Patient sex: M
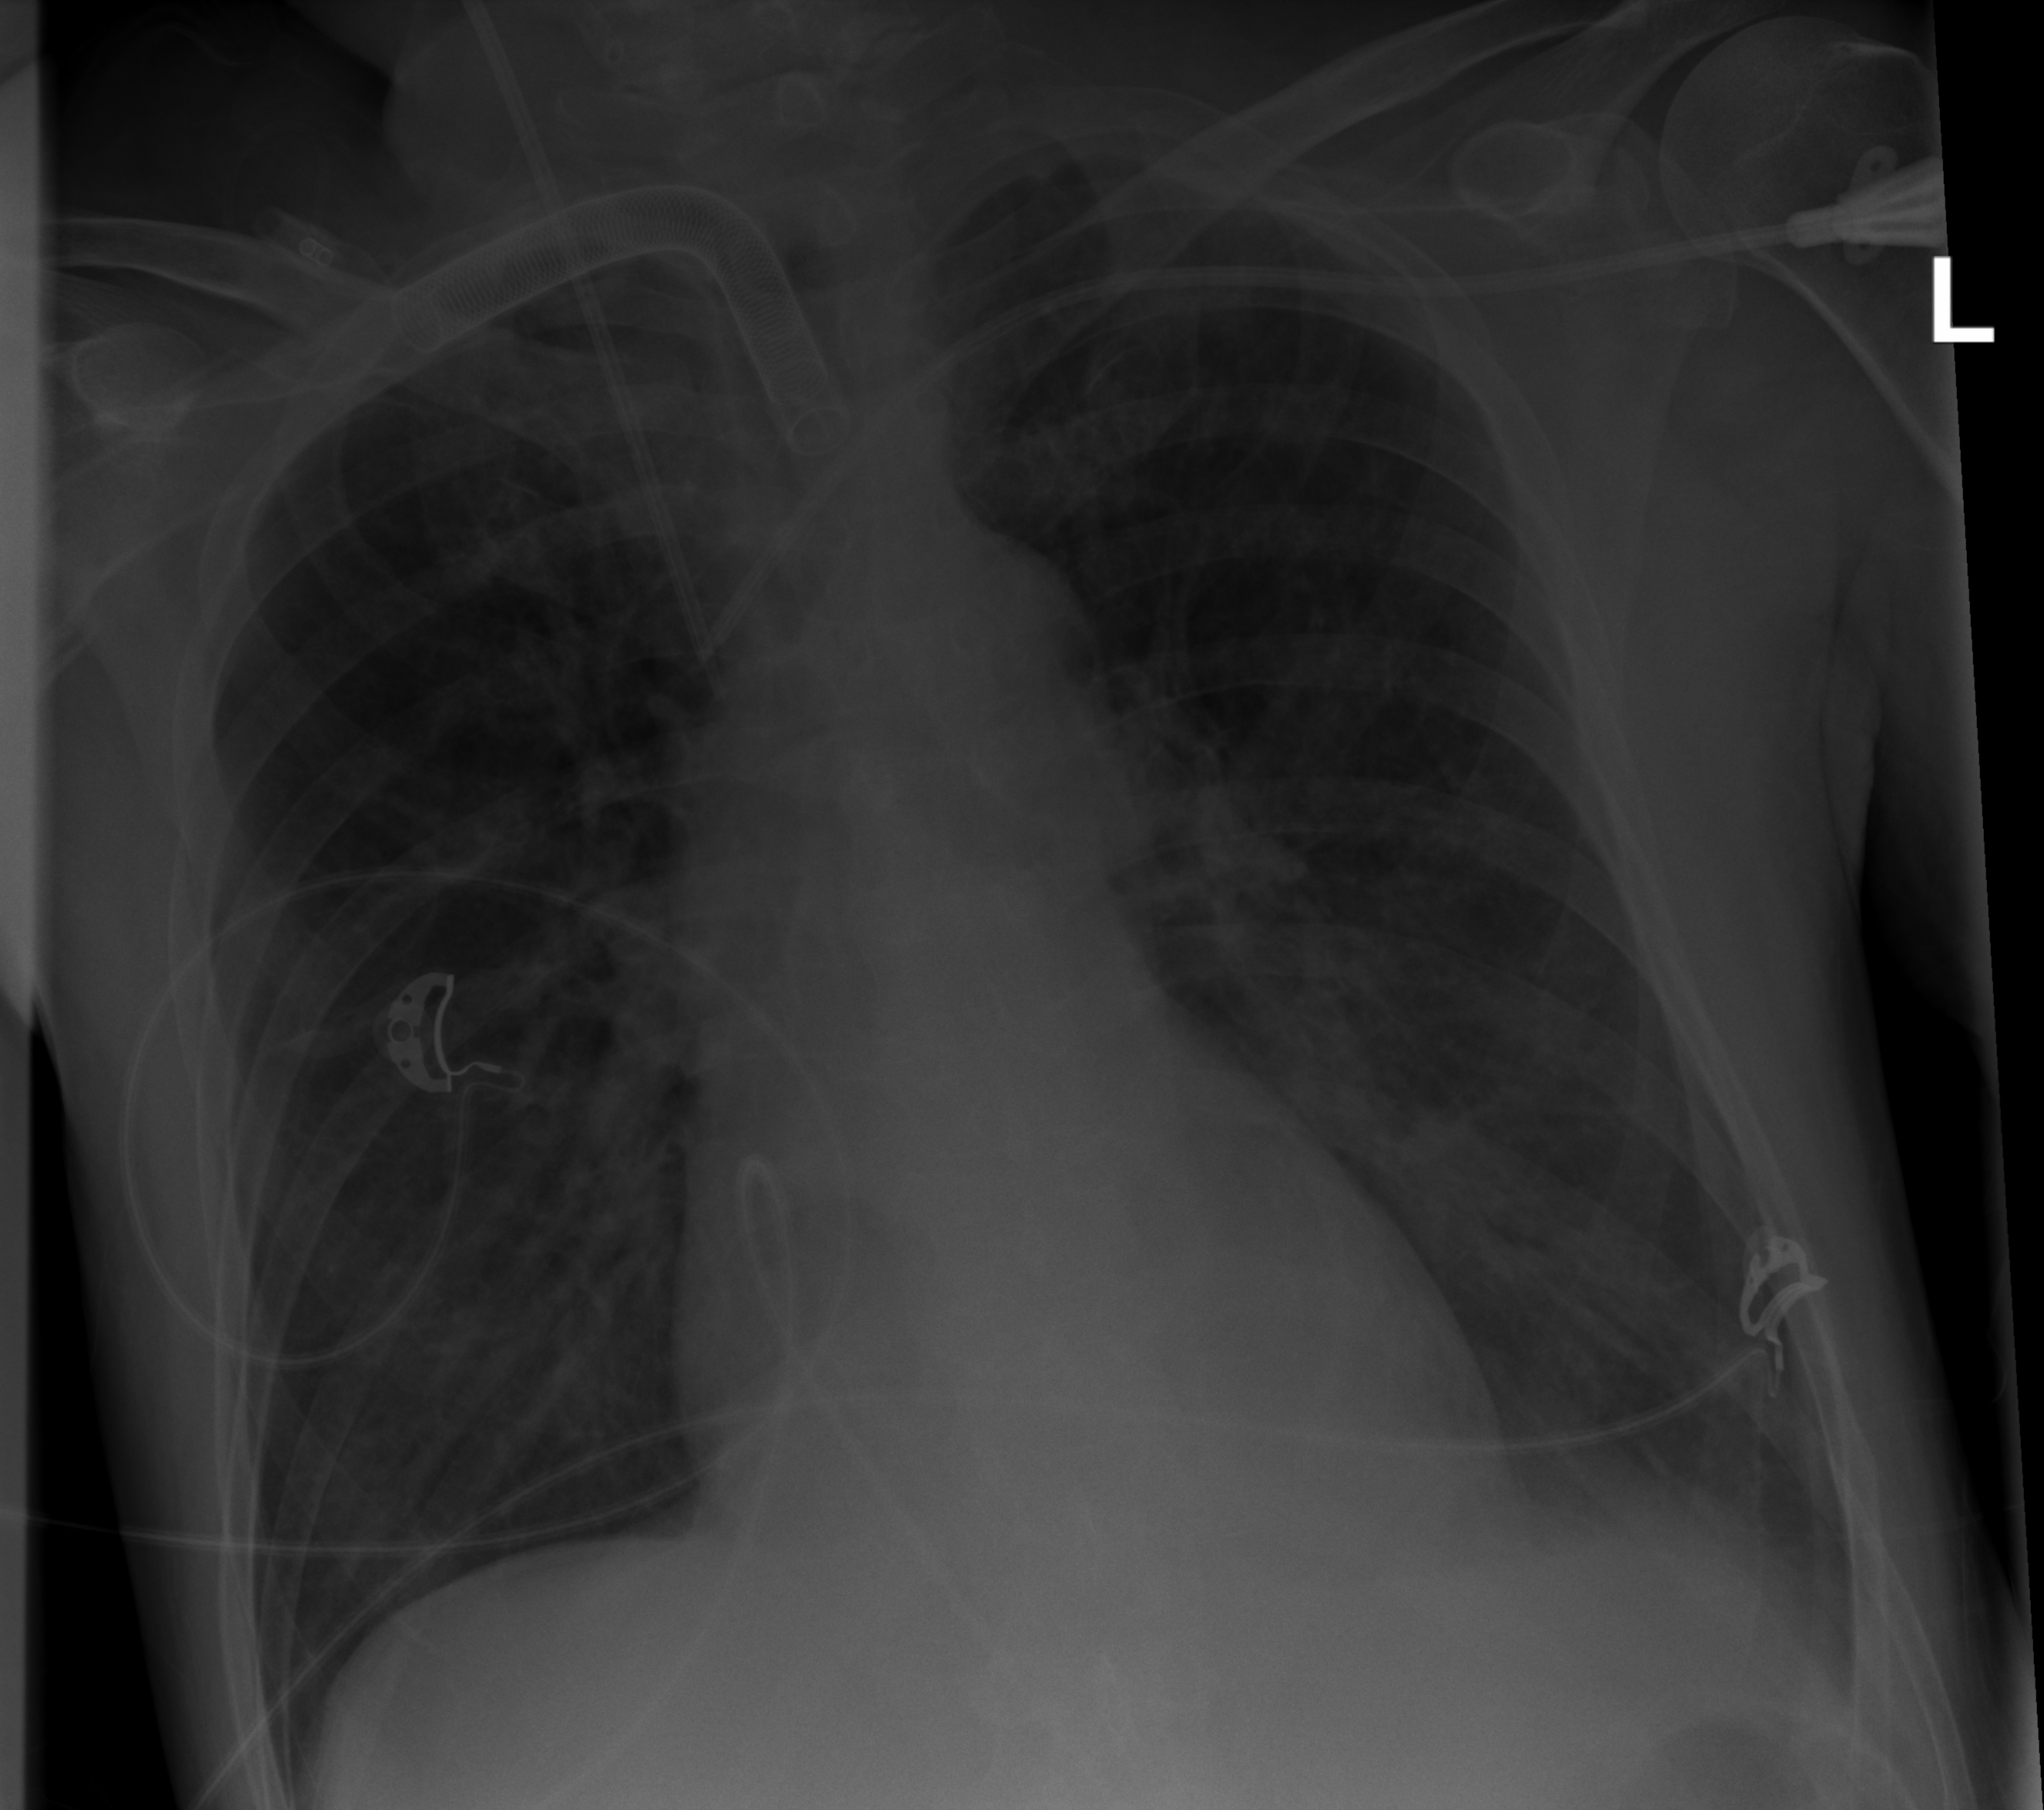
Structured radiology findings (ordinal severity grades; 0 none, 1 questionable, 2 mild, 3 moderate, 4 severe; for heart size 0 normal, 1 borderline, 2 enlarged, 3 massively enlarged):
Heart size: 0
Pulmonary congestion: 2
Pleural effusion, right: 0
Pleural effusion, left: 1
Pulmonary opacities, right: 1
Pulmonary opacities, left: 1
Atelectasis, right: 0
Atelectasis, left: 0